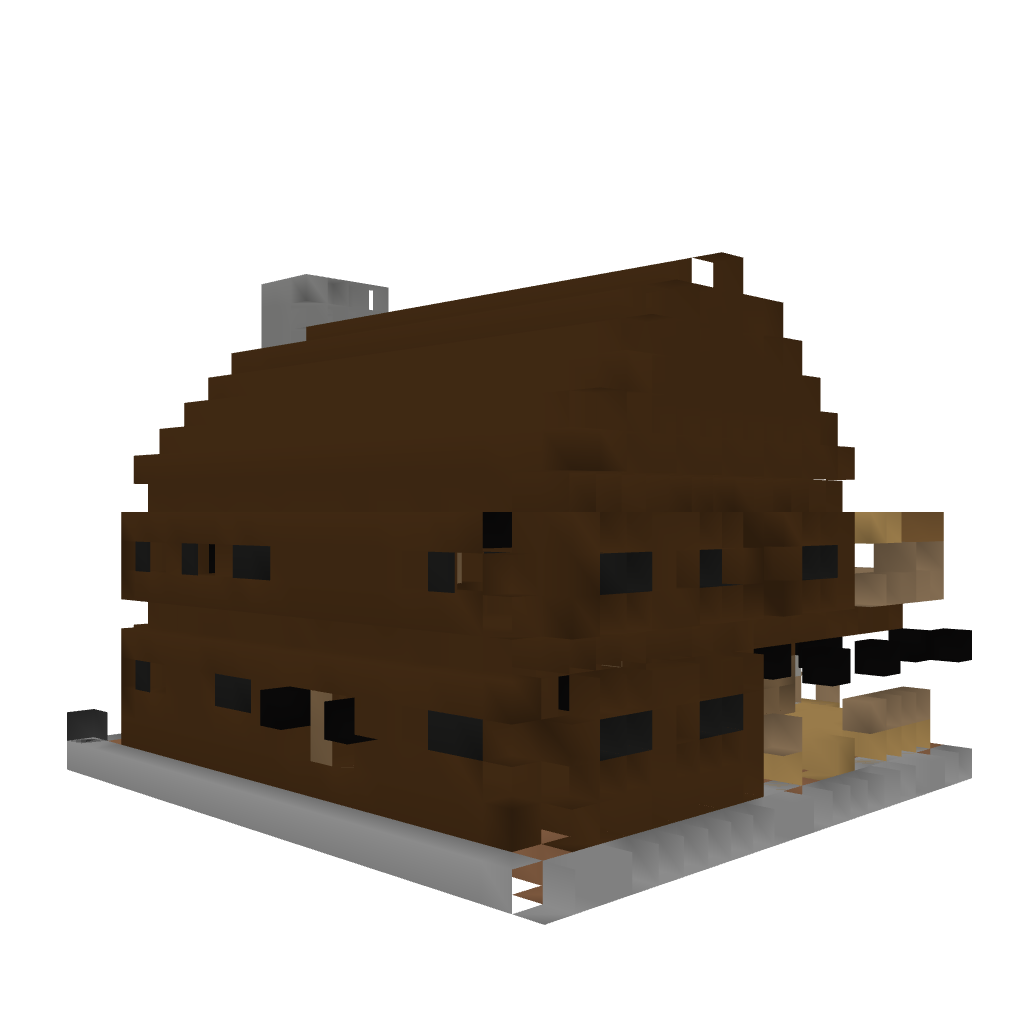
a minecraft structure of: Large Wooden Lodge